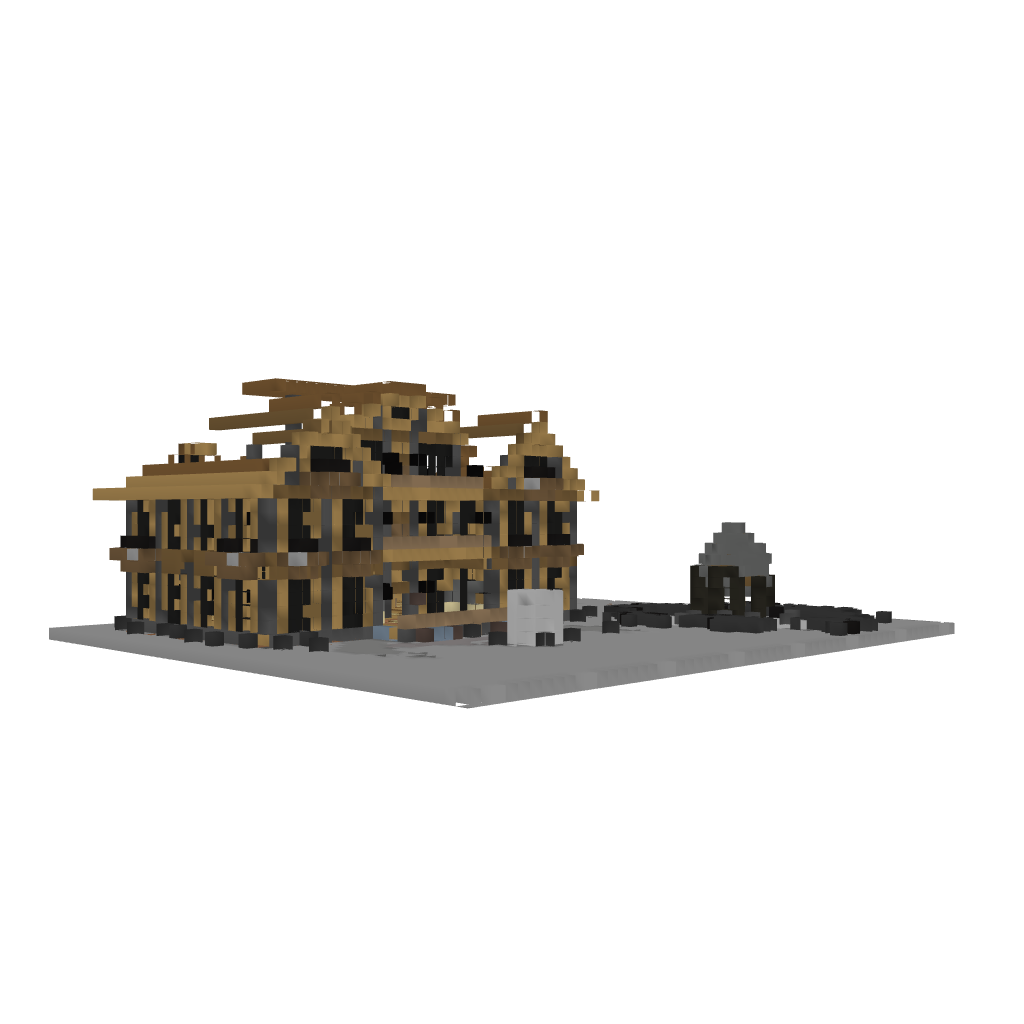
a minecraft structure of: My House